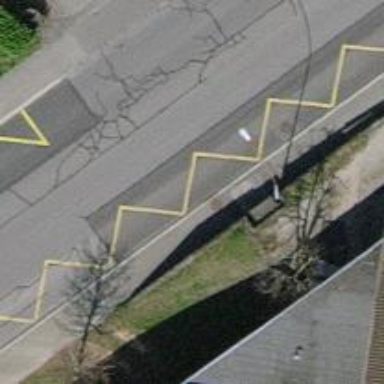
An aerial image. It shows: Bus stop with platform for public transport.